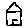
Label: house